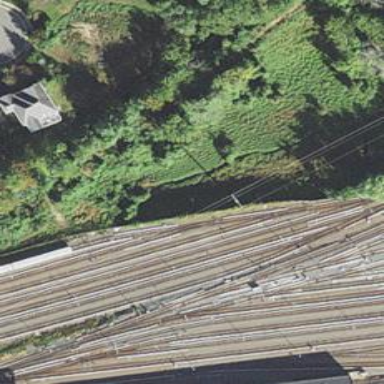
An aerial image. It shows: Electrified rail passing through service yard.